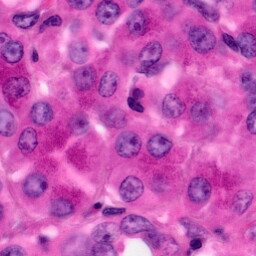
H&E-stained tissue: Pancreatic